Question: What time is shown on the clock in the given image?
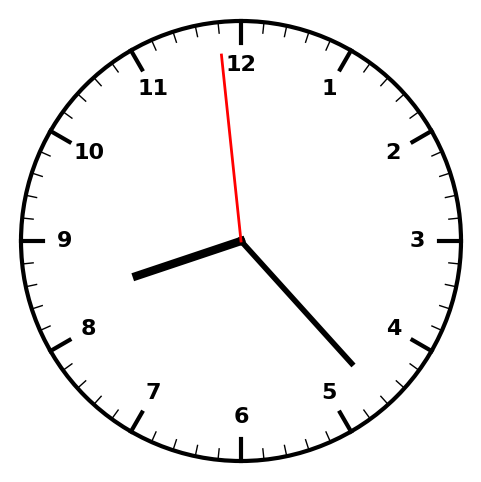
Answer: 08:22:59